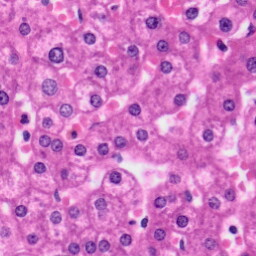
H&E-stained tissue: Liver